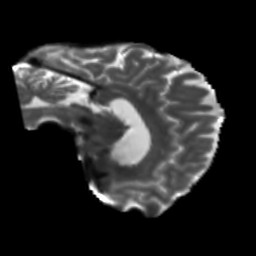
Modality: T2w
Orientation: sagittal
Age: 49
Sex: male
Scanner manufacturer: siemens
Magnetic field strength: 3 T
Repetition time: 5.25 s
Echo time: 0.08 s